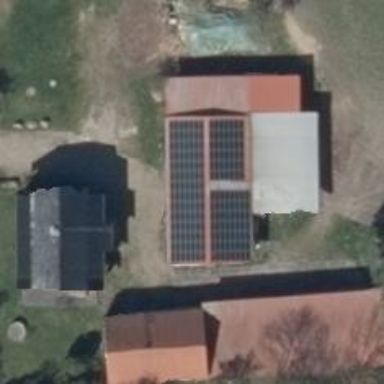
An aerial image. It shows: Solar photovoltaic panel generator producing electricity as small installation.